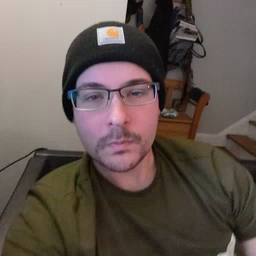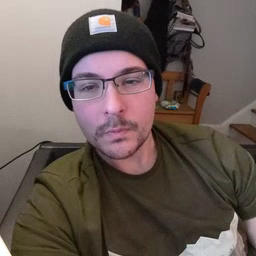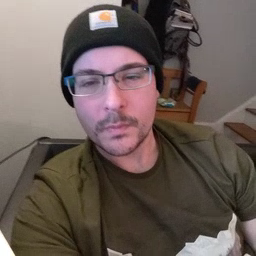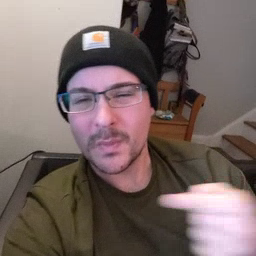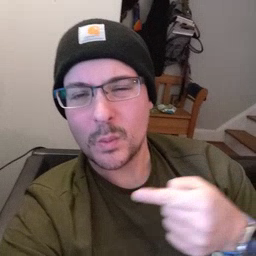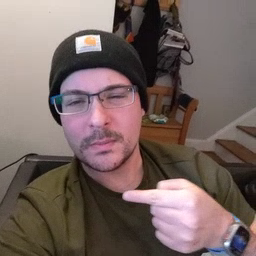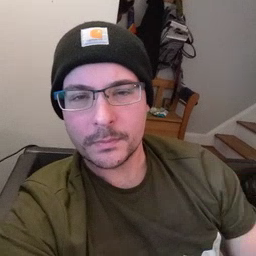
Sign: owie